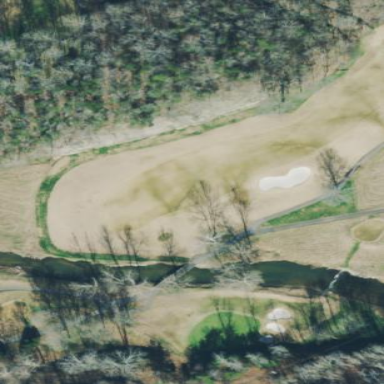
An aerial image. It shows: Golf rough area.